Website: home-depot
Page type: billing-address
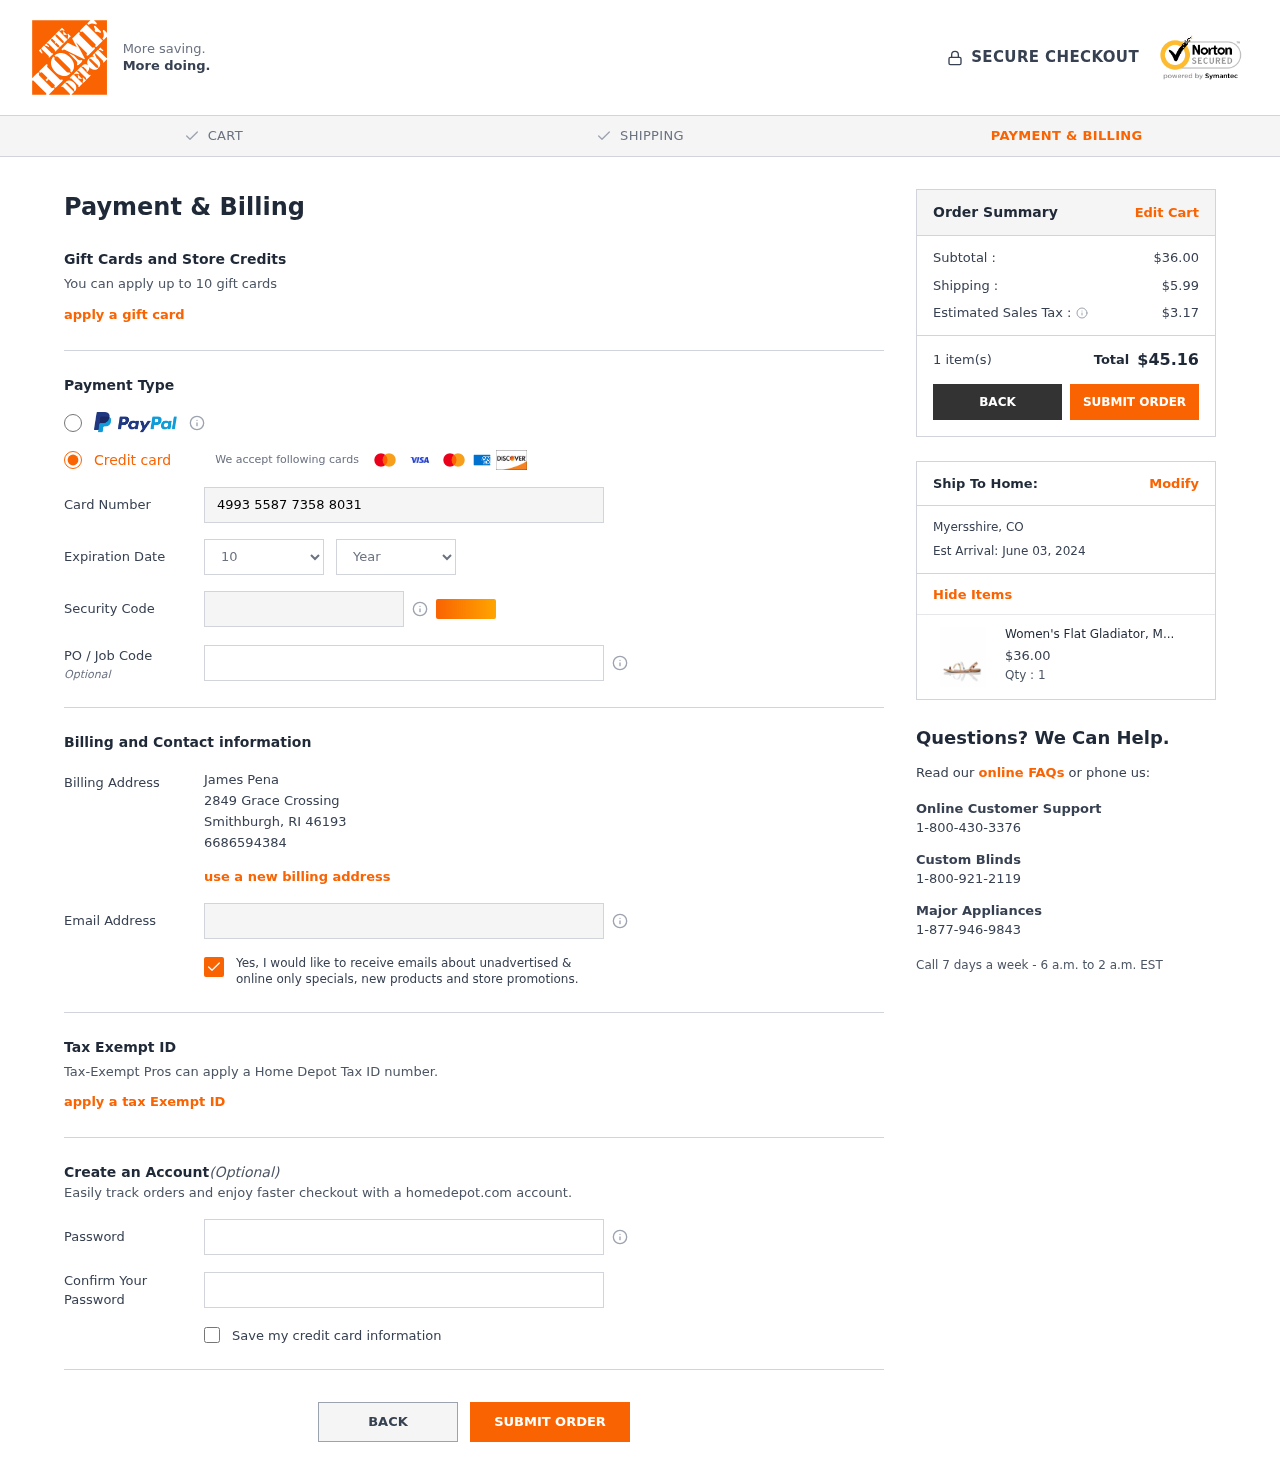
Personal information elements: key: PII_CARD_CVV
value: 255
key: PII_CARD_EXPIRY_MONTH
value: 10
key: PII_CARD_EXPIRY_YEAR
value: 27
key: PII_CARD_NUMBER
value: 4993 5587 7358 8031
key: PII_CITY
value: Smithburgh
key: PII_CITY2
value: Myersshire
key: PII_EMAIL
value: jpena@gmail.com
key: PII_FULLNAME
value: James Pena
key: PII_PHONE
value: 6686594384
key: PII_POSTCODE
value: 46193
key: PII_STATE_ABBR
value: RI
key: PII_STATE_ABBR2
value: CO
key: PII_STREET
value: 2849 Grace Crossing
Product elements: key: PRODUCT1_NAME
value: Women's Flat Gladiator, Mehrfarbig (Metallic Multi), 4 UK
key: PRODUCT1_PRICE
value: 36
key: PRODUCT1_QUANTITY
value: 1
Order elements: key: ORDER_SUBTOTAL
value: $36.00
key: ORDER_SHIPPING_COST
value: $5.99
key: ORDER_TAX
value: $3.17
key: ORDER_NUM_ITEMS
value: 1 item(s)
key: ORDER_TOTAL
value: $45.16
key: ORDER_DELIVERY_DATE
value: Est Arrival: June 03, 2024